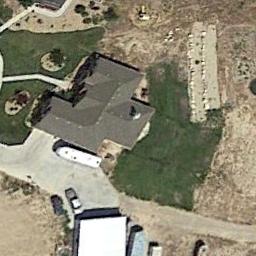
Label: residential